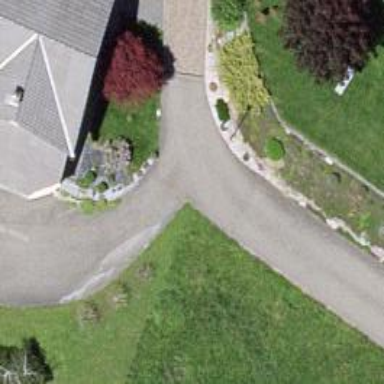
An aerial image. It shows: Paved residential road.